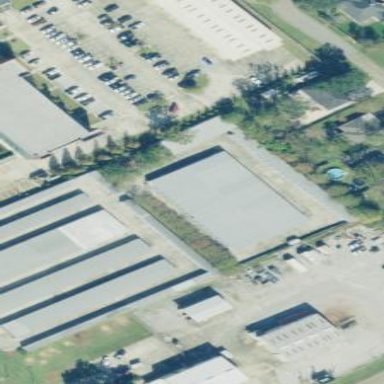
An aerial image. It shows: Storage rental shop located in building.